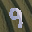
Label: 9